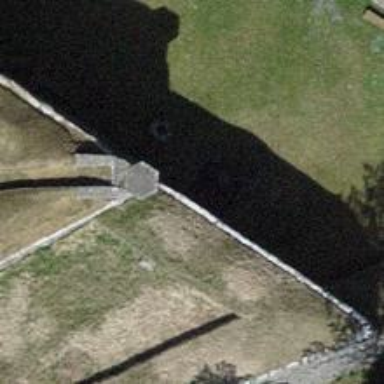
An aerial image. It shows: City wall in the picture.